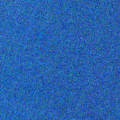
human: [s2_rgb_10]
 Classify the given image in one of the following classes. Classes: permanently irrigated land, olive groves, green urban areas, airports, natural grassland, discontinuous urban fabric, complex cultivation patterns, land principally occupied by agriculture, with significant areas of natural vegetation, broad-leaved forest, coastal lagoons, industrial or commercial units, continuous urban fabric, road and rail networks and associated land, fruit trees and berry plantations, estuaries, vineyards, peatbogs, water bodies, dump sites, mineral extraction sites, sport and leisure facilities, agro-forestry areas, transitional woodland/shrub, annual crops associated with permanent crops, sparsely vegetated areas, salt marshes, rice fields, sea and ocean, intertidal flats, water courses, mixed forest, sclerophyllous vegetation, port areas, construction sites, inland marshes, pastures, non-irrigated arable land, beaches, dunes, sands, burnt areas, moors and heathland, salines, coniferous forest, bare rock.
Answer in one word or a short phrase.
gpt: sea and ocean